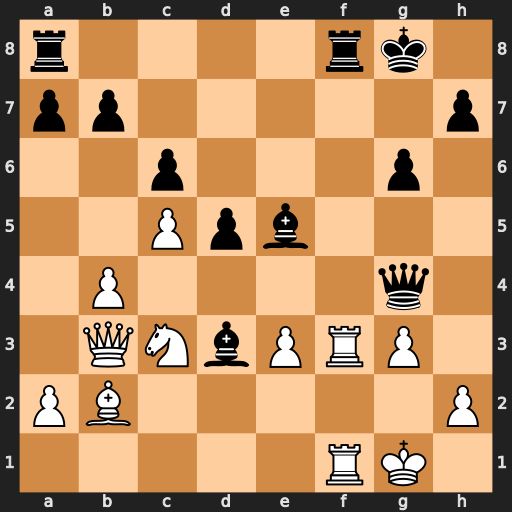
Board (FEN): r4rk1/pp5p/2p3p1/2Ppb3/1P4q1/1QNbPRP1/PB5P/5RK1
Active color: w
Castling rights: -
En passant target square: -
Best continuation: Nxd5 Rxf3 Nf6+ Kf8 Nxg4